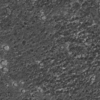
Label: not_dusty